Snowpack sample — Buffalo Mountain, Silverthorne, Colorado, USA (1/25/25, 10:11 AM MST)
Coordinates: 39.6222, -106.1139
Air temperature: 22 °F
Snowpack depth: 110 cm
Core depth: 10 cm
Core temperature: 46.4 °F
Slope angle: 12°, slope face: 102°
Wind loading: high
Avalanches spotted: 0
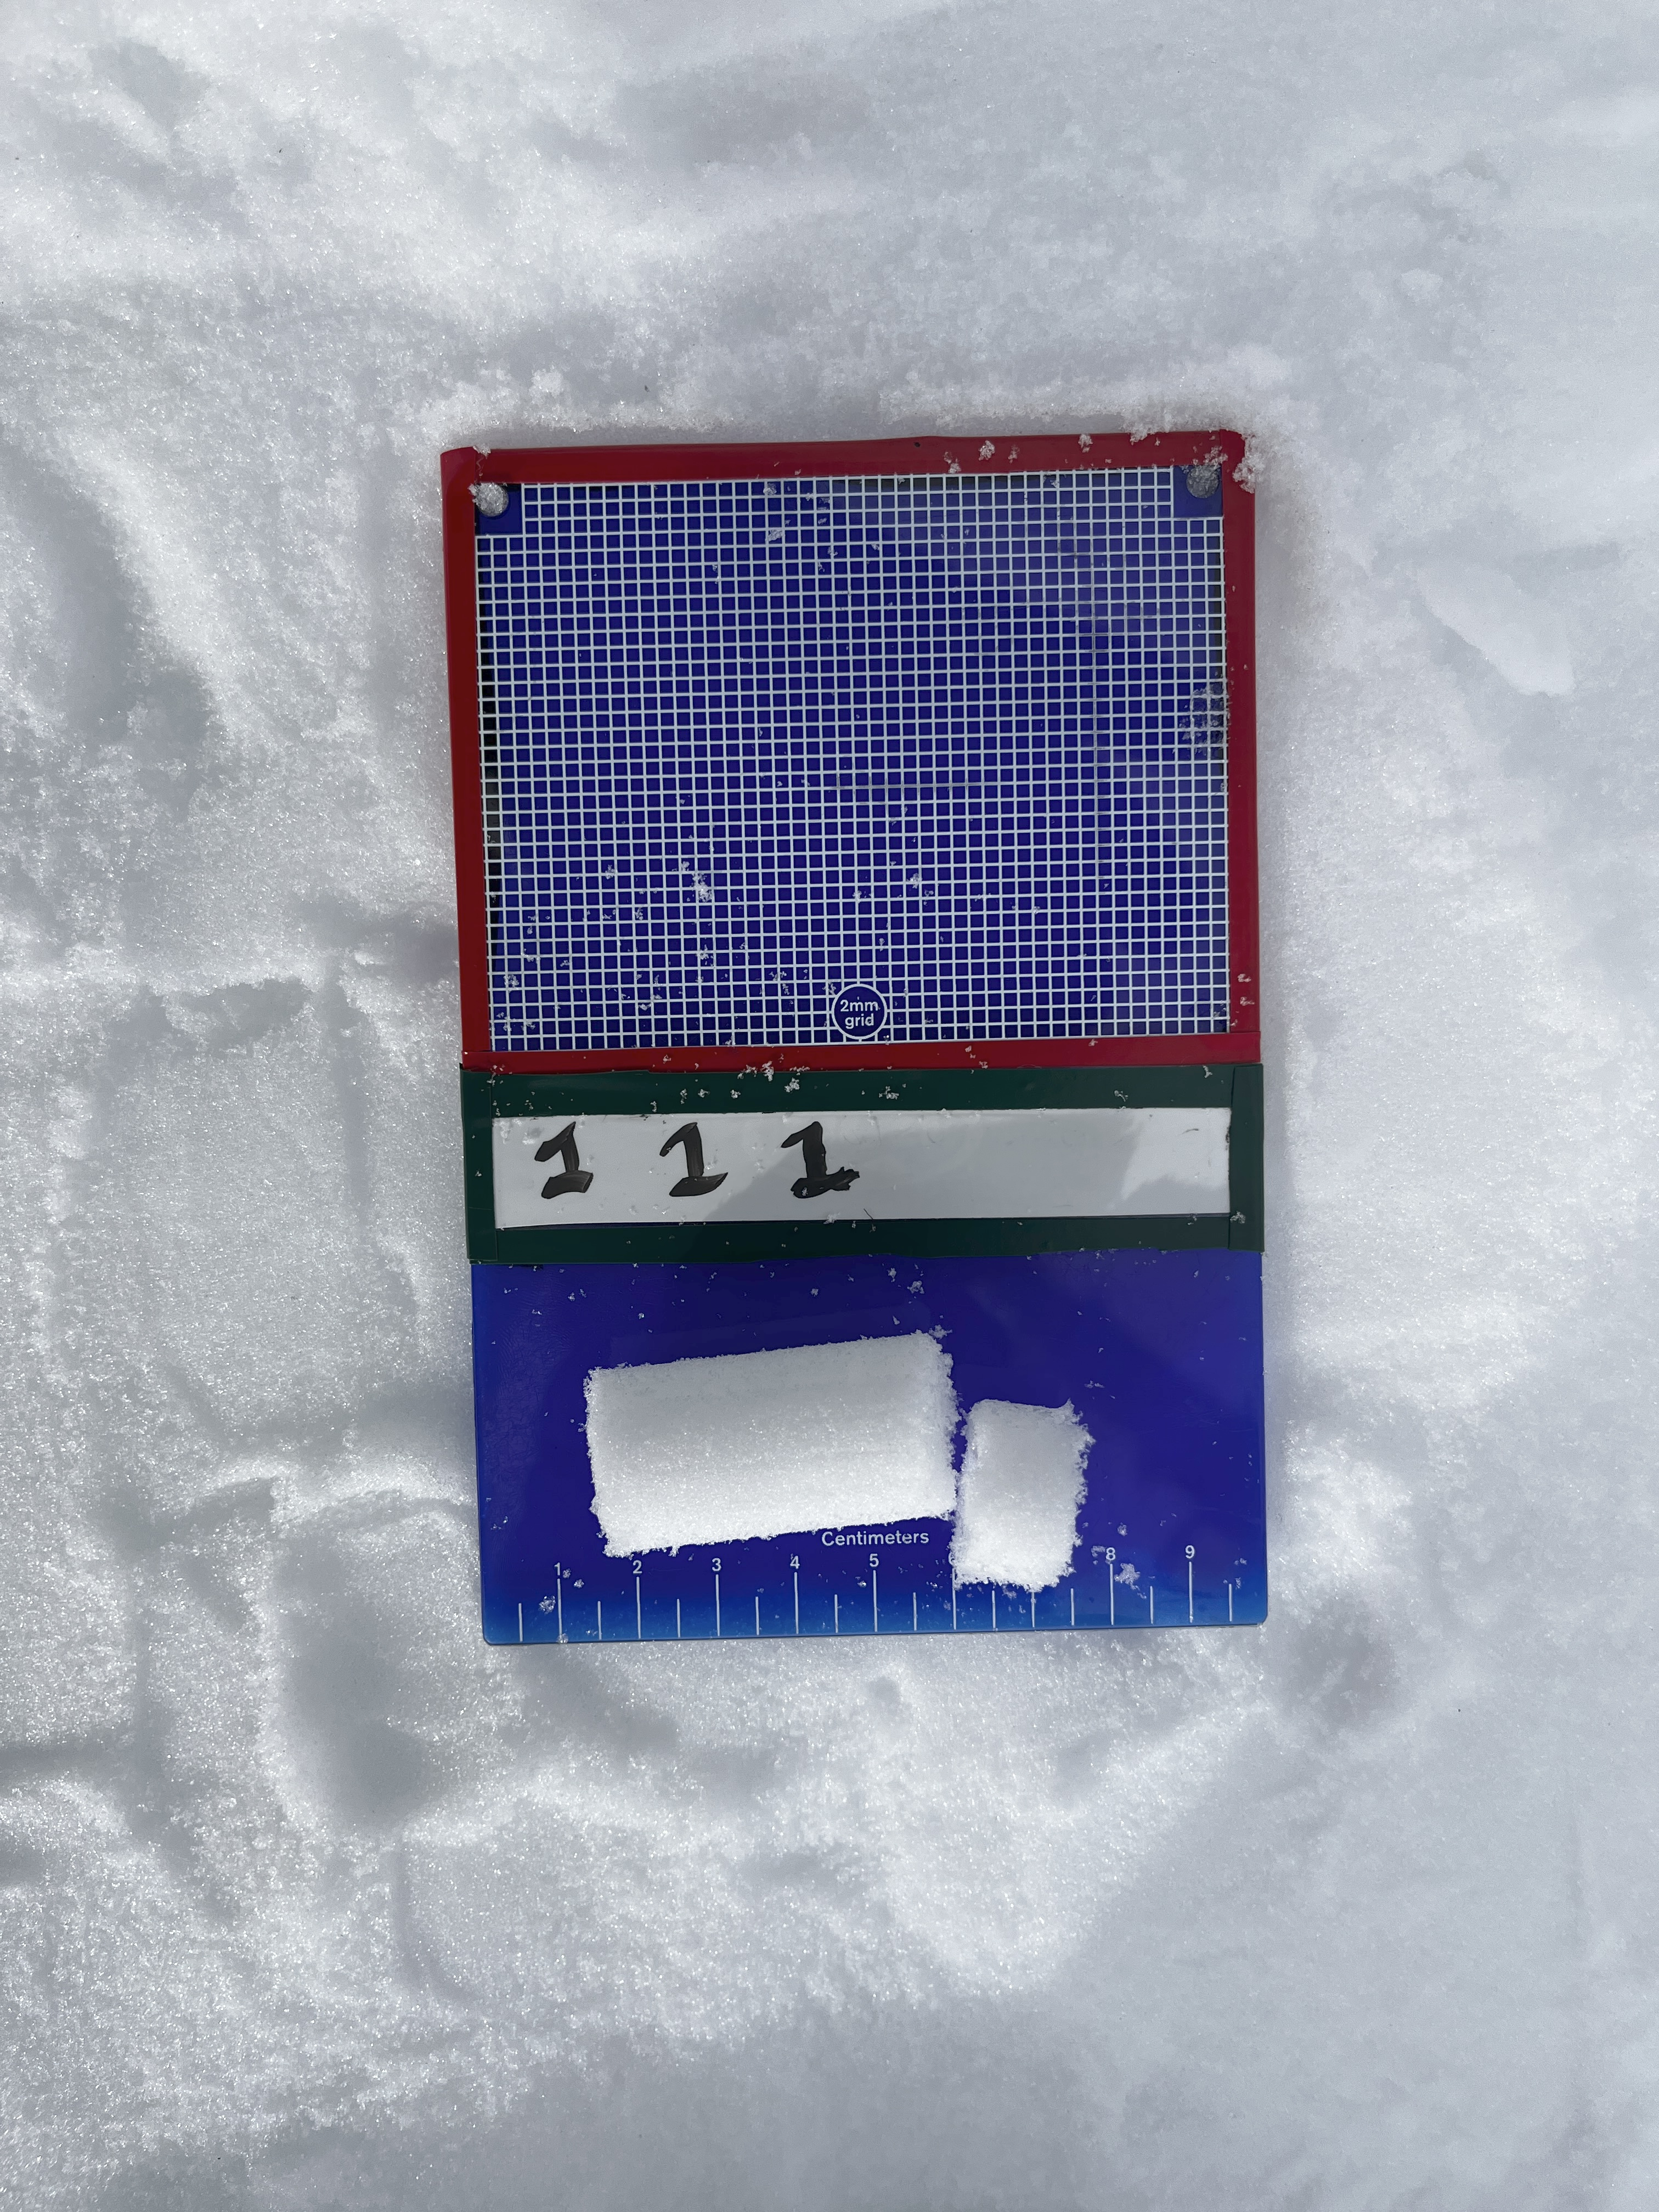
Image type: crystal_card
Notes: No avalanches nearby, collected on the outskirts of a fire break 15 meters from the treeline, on way to Buffalo and Red Mountain